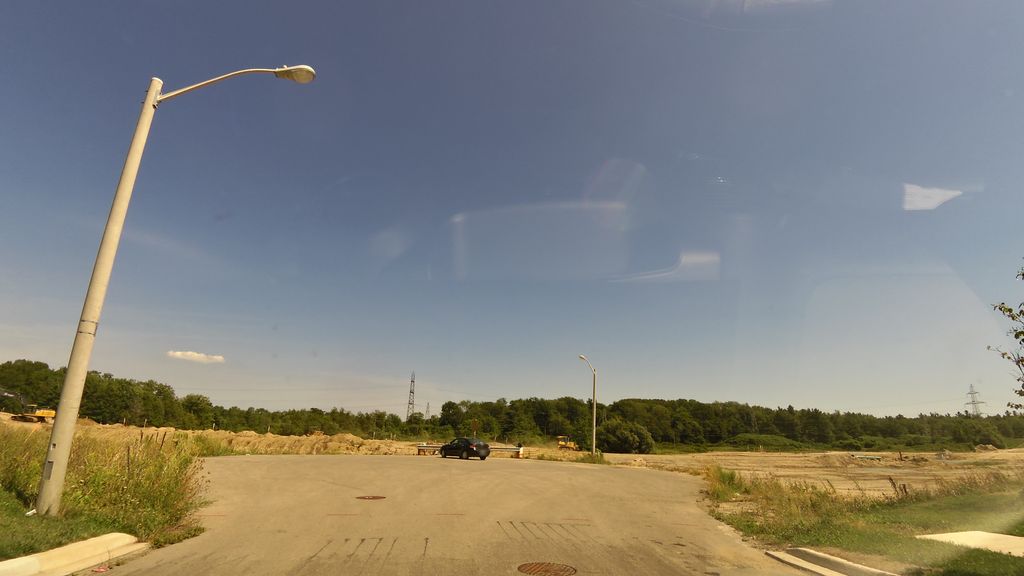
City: hamilton